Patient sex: M
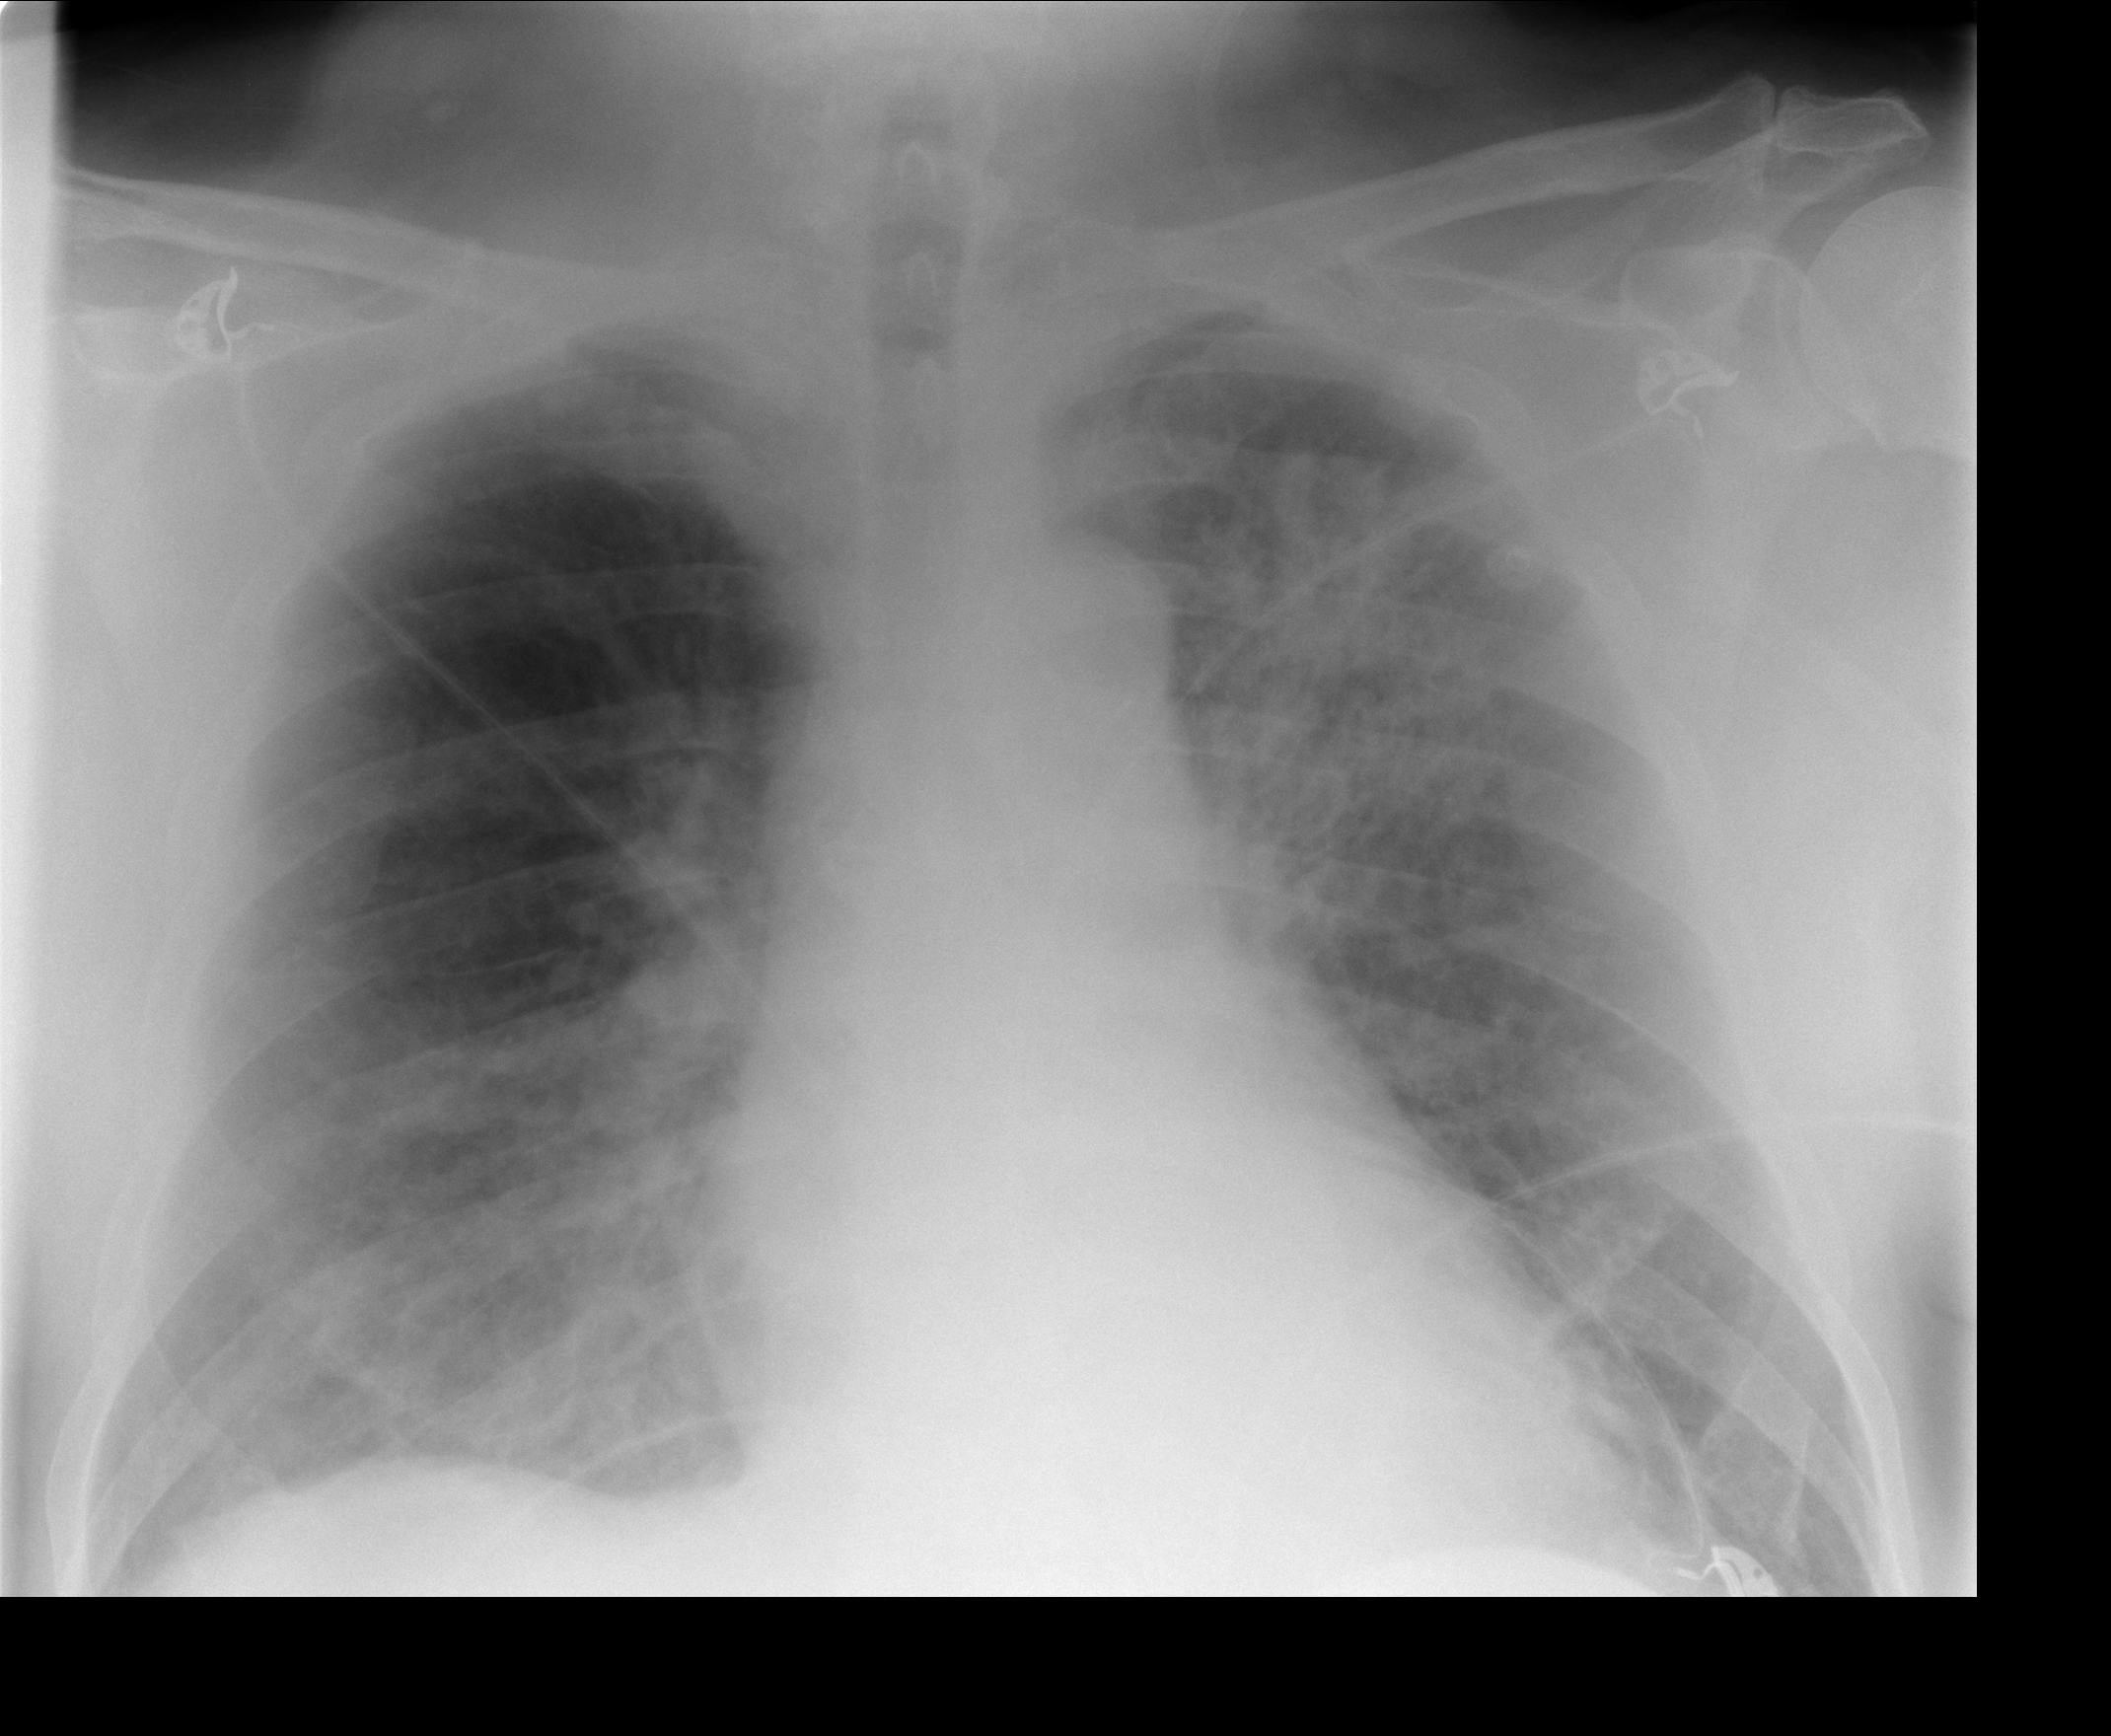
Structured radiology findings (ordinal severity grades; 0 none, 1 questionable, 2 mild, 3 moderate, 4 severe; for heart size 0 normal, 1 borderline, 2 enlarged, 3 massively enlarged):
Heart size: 2
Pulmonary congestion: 2
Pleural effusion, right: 0
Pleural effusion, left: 0
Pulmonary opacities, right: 3
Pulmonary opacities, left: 3
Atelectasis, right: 2
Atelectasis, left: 3